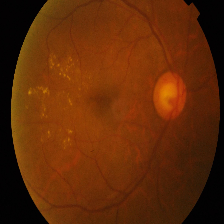
Diabetic retinopathy grade: Proliferative DR